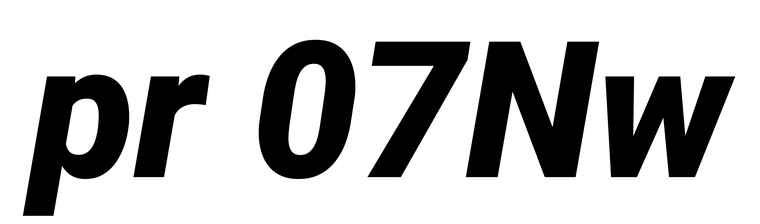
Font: Roboto-Italic_Black_Italic